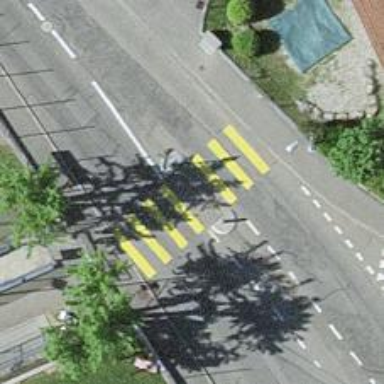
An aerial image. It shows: Uncontrolled zebra crossing with central island. The crossing is marked with zebra stripes.